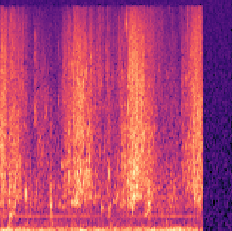
Sound class: Sea waves